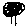
Label: tree